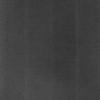
Label: dusty